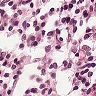
Metastatic tissue present: no